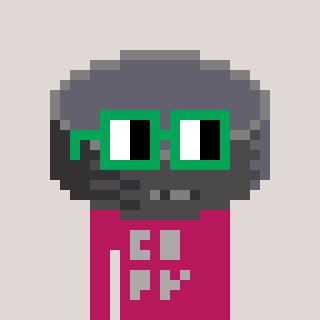
a pixel art character with square green glasses, a hockey puck-shaped head and a darkpink-colored body on a warm background